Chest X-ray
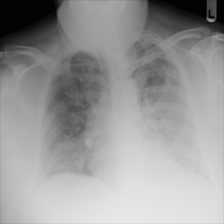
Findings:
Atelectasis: negative
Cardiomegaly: negative
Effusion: negative
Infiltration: negative
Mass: negative
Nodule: negative
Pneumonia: negative
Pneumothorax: negative
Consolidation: negative
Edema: negative
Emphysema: negative
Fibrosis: negative
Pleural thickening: negative
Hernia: negative